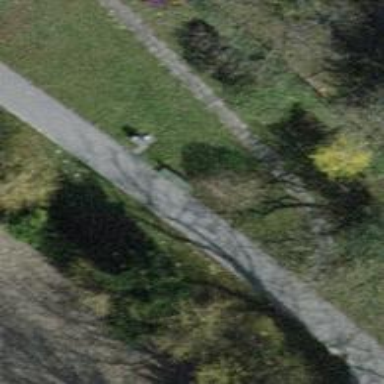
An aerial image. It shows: Bench for seating.